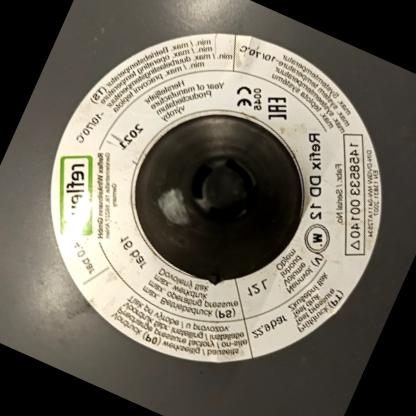
Klasa: tabliczka-znamionowa